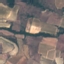
Land use / land cover: PermanentCrop